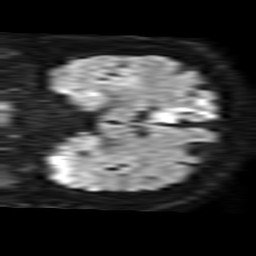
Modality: TRACE
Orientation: coronal
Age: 59
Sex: male
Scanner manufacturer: philips
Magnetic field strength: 1.5 T
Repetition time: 3.4 s
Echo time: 0.06922 s